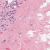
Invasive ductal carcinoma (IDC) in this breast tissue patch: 1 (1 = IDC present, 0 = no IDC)